Question: Hi I have Sql Result like

My Query is like
'''
SELECT sales_flat_order.entity_id AS entity_id,
CASE
WHEN sales_flat_order.'grand_total' BETWEEN '0' AND '100.99' THEN '0->100.99'
WHEN sales_flat_order.'grand_total' BETWEEN '101' AND '150.99' THEN >'101-150.99'
WHEN sales_flat_order.'grand_total' BETWEEN '151' AND '200.99' THEN >'151-200.99'
WHEN sales_flat_order.'grand_total' BETWEEN '201' AND '250.99' THEN >'201-250.99'
WHEN sales_flat_order.'grand_total' BETWEEN '251' AND '300.99' THEN >'251-300.99'
WHEN sales_flat_order.'grand_total' BETWEEN '301' AND '350.99' THEN >'301-350.99'
WHEN sales_flat_order.'grand_total' BETWEEN '351' AND '400.99' THEN >'351-400.99'
WHEN sales_flat_order.'grand_total' BETWEEN '401' AND '450.99' THEN >'401-450.99'
WHEN sales_flat_order.'grand_total' BETWEEN '451' AND '500.99' THEN >'451-500.99'
ELSE '501+'
END AS 'order_range',
CONCAT(MONTHNAME(sales_flat_order.created_at), ' - ', >YEAR(sales_flat_order.created_at)) AS 'Month',
CONCAT('$', FORMAT(SUM(sales_flat_order.'grand_total'), 2)) AS 'Sales',
sales_flat_order.'grand_total' AS Amount,
COUNT(sales_flat_order.entity_id) AS 'Orders'
FROM sales_flat_order GROUP BY MONTH,order_range
ORDER BY Amount ASC
'''
I need to order the result by Ascending 2nd Column 'Order Range'.
My expected answer should be like
'''
Feb 2015 | 0-100 | XXX <br>
Feb 2015 | 101-150| XXX <br>
Feb 2015 | 150-200| XXX <br>
Feb 2015 | 200-250| XXX <br>
Feb 2015 | 250-300| XXX <br>
'''
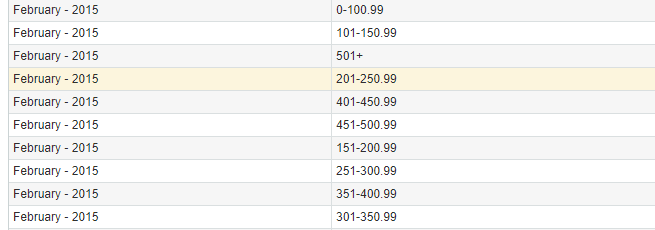
Answer: You could use 'SUBSTRING_INDEX' here:
'''
ORDER BY
Month,
CAST(SUBSTRING_INDEX(order_range, '-', 1) AS UNSIGNED);
'''
<URL>
Here is a demo showing that this ordering logic works:
<URL>
## Demo
report the year and month as text, with the month first followed by the year, because you will also just be inviting sorting problems there as well. Instead, order using 'DATE_FORMAT':
'''
ORDER BY
DATE_FORMAT(sales_flat_order.created_at, '%Y-%m'),
CAST(SUBSTRING_INDEX(order_range, '-', 1) AS UNSIGNED);
'''